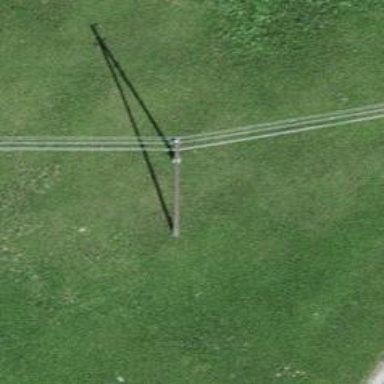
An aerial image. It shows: Minor power line.